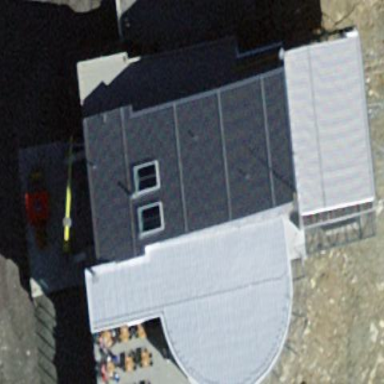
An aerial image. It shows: Restaurant in building.